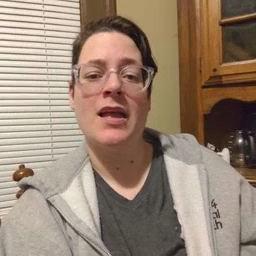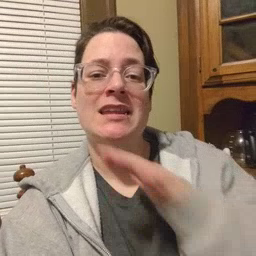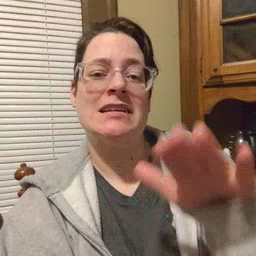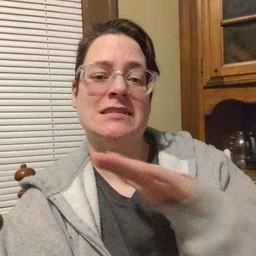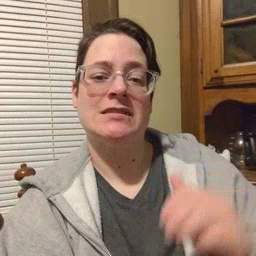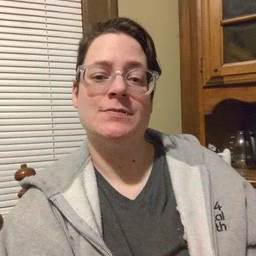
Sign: clean